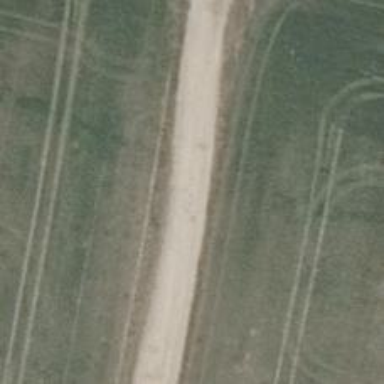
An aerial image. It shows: Gravel service road.